Question: I want to visualize time series data with a 'scatter plot' and a histogram on the right side, but I haven't been able to figure out how to turn OFF the histogram on the upper side.
Code Example:
'''
install.packages("psych")
library(psych)
data = matrix(rnorm(n=100000,mean=2,sd=1.5), nrow = 100, ncol=1000)
fs = list()
fs$p_Z = 1*(data>2)
n_p = 1;
for(i in floor(seq(1,dim(data)[2],length.out=n_p)))
{
scatter.hist(x = rep(1:length(data[,i])), y = data[,i],
xlab = 'observations',
ylab = 'log(TPM)',
title = 'Mixture Plot',
col = c("red","blue")[fs$p_Z[,i]+1],
correl = FALSE, ellipse = FALSE, smooth = FALSE)
}
'''
Result:

Expected Result:
Same as the one I have but with no histogram on the upper side. I.e., ONLY the histogram on the right side for log(TPM).
Note: I am using <URL> which seemed easy and nice to use, but couldn't find how to turn off one histogram.
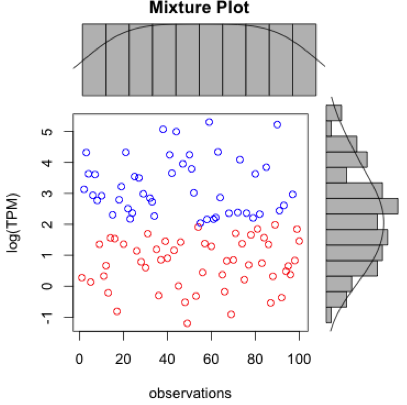
Answer: Where flexibility ends, hacking begins. If you look at 'scatter.hist' function, you will see that it is pretty basic usage of R base graphics. Following modified code would create the plot you want:
'''
scat.hist <- function(x, y, xlab = NULL, ylab = NULL, title = "", ...) {
## Create layout
layout(matrix(c(1,2),1,2,byrow=TRUE), c(3,1), c(1,3))
## Plot scatter
par(mar=c(5,5,3,1))
plot(x= x, y = y, xlab = xlab, ylab = ylab, main = title, ...)
## Right histogram
yhist <- hist(y, plot = FALSE, breaks = 11)
par(mar=c(5,2,3,1))
mp <- barplot(yhist$density, space=0, horiz=TRUE, axes = FALSE)
## Density
d <- density(y, na.rm = TRUE, bw = "nrd", adjust = 1.2)
temp <- d$y
d$y <- (mp[length(mp)] - mp[1] + 1) * (d$x - min(yhist$breaks))/(max(yhist$breaks) - min(yhist$breaks))
d$x <- temp
lines(d)
}
'''
Let's try it for the first row:
'''
i = 1
scat.hist(x = seq_along(data[,i]), y = data[,i], col = c("red", "blue")[fs$p_Z[,i]+1], xlab = 'observations', ylab = 'log(TPM)', title = 'Mixture Plot')
'''